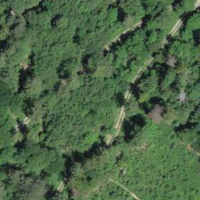
EUNIS habitat code: 41
Species observed at this site:
Lathyrus vernus
Mercurialis perennis
Tussilago farfara